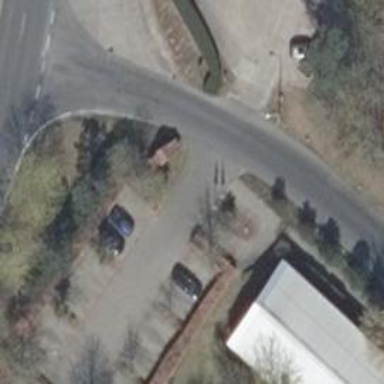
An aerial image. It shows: Parking aisle designated as service road.